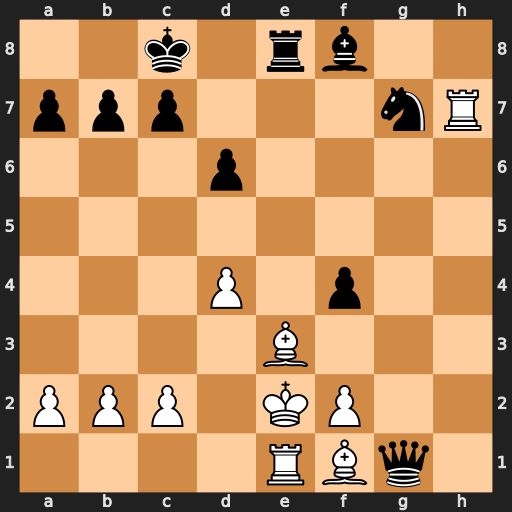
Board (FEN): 2k1rb2/ppp3nR/3p4/8/3P1p2/4B3/PPP1KP2/4RBq1
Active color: w
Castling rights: -
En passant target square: -
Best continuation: Bh3+ Kd8 Rxg1